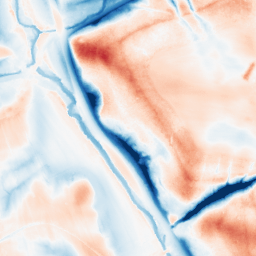
Category: edge_preserving
Decomposition family: guided
Decomposition parameters: radius: 16
eps: 1
Upsampling method: regularized
Upsampling parameters: scale: 2
lambda_reg: 0.01
Upsampling scale: 2